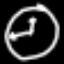
Label: clock